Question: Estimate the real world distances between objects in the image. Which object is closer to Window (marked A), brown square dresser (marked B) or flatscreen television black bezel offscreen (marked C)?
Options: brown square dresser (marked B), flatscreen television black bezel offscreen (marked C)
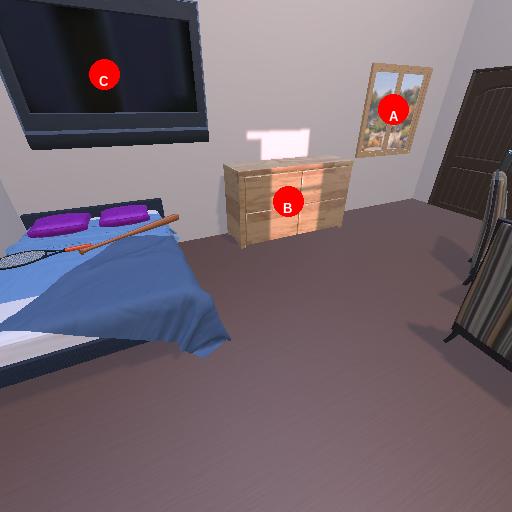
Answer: brown square dresser (marked B)